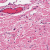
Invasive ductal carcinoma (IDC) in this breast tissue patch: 0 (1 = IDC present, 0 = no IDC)